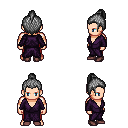
a pixel art fantasy rpg character, male body template, human, light skin, purple robe, red pants, gray short topknot hairstyle, maroon shoes, four views (front, back, left, right), 2x2 character sprite sheet, small pixel art, hard edges, no anti-aliasing